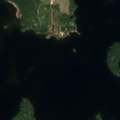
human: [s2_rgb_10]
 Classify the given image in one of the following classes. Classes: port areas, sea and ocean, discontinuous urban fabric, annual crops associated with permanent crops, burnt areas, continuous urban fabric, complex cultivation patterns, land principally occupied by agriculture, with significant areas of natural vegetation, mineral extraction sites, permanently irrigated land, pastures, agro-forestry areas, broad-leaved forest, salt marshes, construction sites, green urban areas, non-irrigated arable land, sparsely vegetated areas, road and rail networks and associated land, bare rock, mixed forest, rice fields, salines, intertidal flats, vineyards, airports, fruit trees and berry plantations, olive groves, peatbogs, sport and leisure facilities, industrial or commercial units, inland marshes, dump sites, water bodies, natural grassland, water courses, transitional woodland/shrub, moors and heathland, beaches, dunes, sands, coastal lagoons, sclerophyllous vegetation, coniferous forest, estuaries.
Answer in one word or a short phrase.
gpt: coniferous forest, water bodies